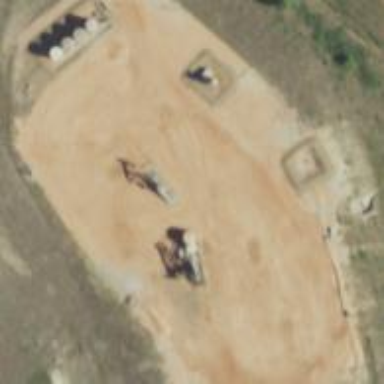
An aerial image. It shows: Petroleum well.